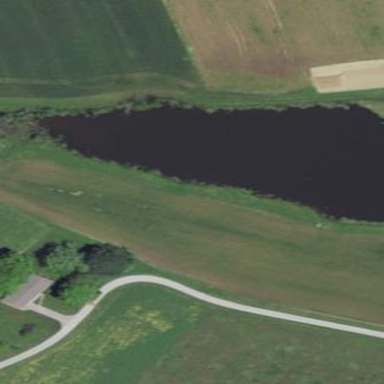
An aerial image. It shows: Peaceful pond surrounded by nature.